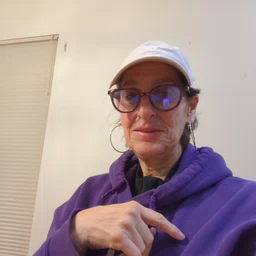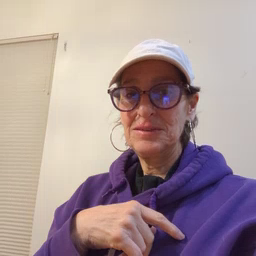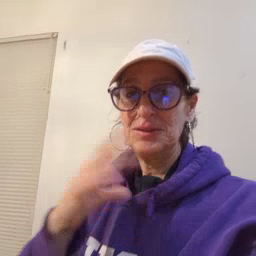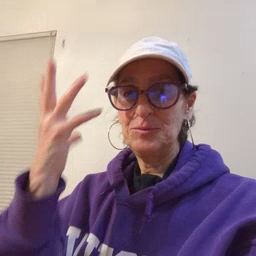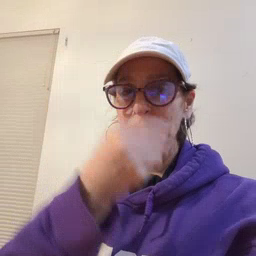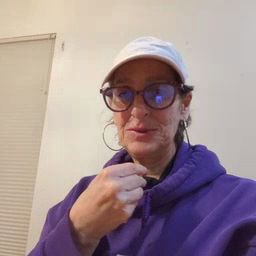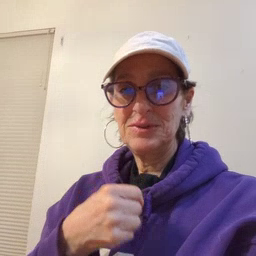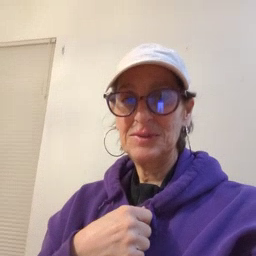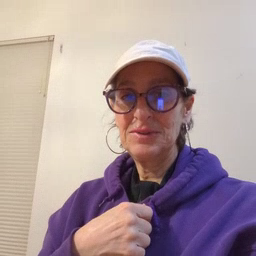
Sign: pretty